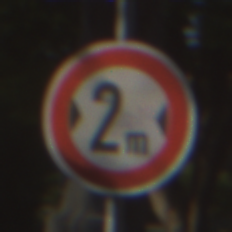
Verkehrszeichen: TatsaechlicheBreite2
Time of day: MorningAfternoon
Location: Outdoor (Suburban)
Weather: Clear
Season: NotSpecified
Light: Natural